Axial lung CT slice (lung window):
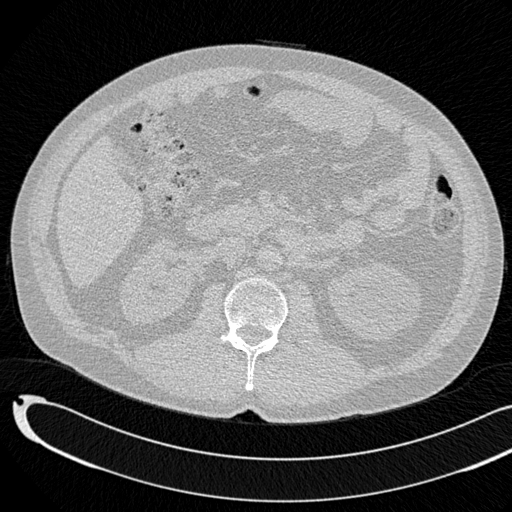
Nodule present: no